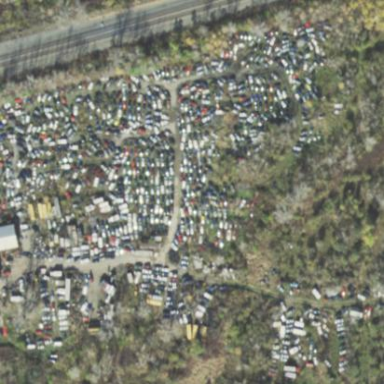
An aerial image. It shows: Scrap yard situated in industrial area.